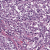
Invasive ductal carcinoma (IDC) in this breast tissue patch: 1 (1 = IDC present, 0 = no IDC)